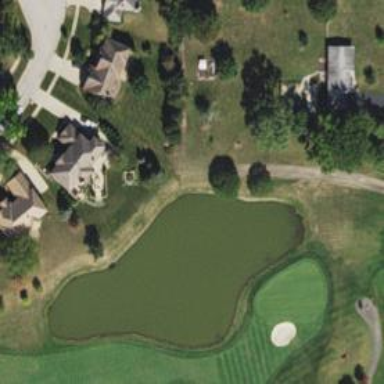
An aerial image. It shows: Water hazard on golf course. The hazard is natural water feature.